【题型】填空题　【知识点】平面几何　【难度】easy
手影戏是一种独特的艺术形式，它通过手势和光影创造出生动的形象。它的原理是利用光的直线传播，将手影投射到幕布上形成各种影像。如图，为了投影出一个动物造型$CD$，手$AB$的长度是 15 厘米，$AB \parallel CD$，光源$O$到手$AB$的距离$OG$是 100 厘米，手$AB$到幕布的距离$GH$是 20 厘米。此时$CD$的长度是\underline{\quad\quad}厘米。

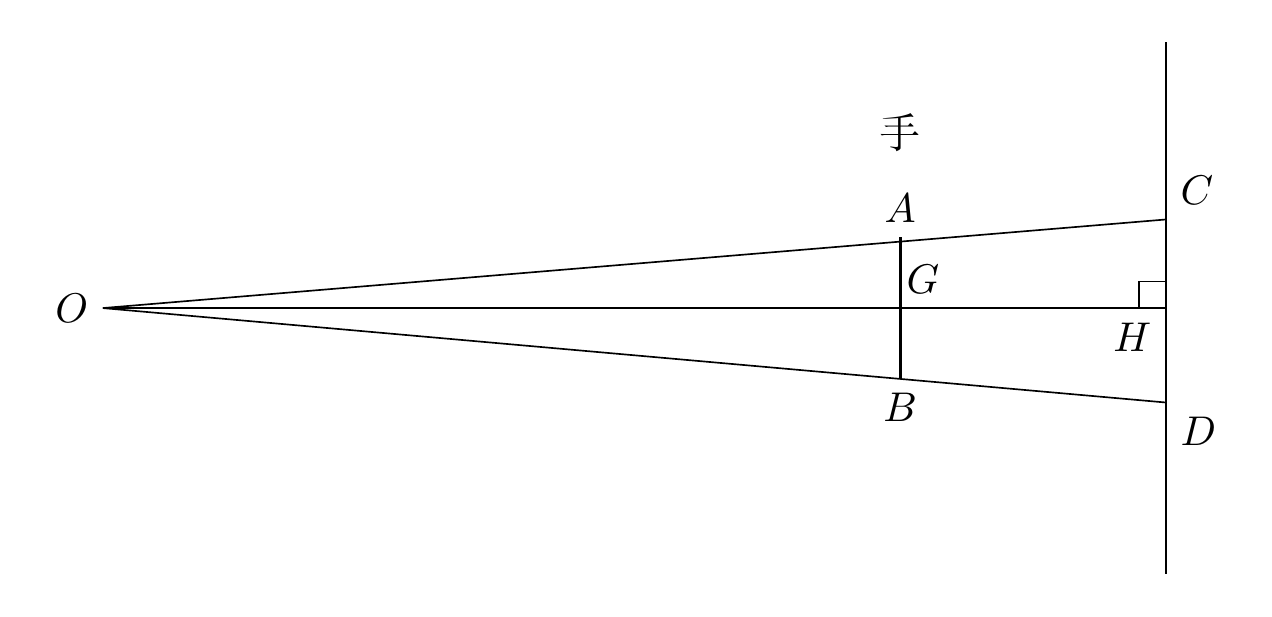
【解答】
\textbf{【答案】} $\boldsymbol{18}$

\vspace{0.3cm}

\textbf{【知识点】} 相似三角形实际应用

\vspace{0.3cm}

\textbf{【分析】} 本题考查了相似三角形的判定与性质，先证明$\triangle OAB \backsim \triangle OCD$，然后根据相似三角形的对应高之比等于相似比求解即可。

\vspace{0.3cm}

\textbf{【详解】} 解：根据题意，得$OG = 100$，$GH = 20$，$AB = 15$，$OH \perp CD$
\[
\therefore OH = OG + GH = 120,
\]
$\because AB \parallel CD$，
\[
\therefore \triangle OAB \backsim \triangle OCD,
\]
$\because OH \perp CD$，
\[
\therefore \frac{AB}{CD} = \frac{OG}{OH},\quad \text{即}\ \frac{15}{CD} = \frac{100}{120},
\]
解得$CD = 18$，
经检验，$CD = 18$是原方程的解，
$\therefore CD$的长度是 18 厘米，

故答案为：$18$。